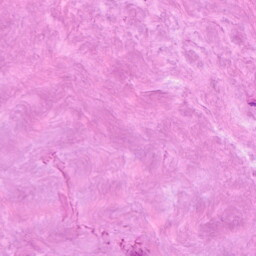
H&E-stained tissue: Breast